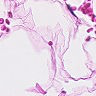
Metastatic tissue present: no